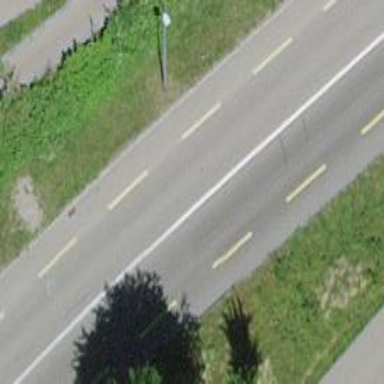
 featuring lanes for cyclists on both sides."